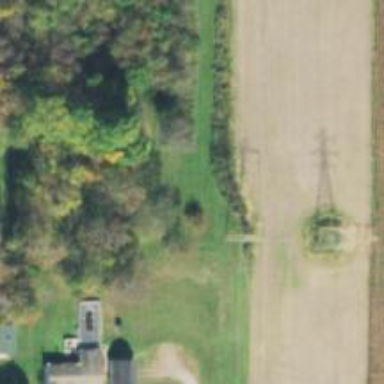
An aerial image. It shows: Lattice structure tower used for power distribution.